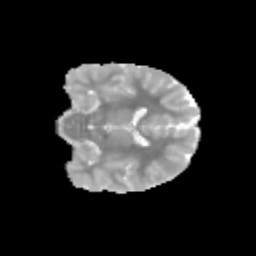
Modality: MD
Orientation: coronal
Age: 11
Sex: male
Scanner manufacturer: siemens
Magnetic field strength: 3 T
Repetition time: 3.8 s
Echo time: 0.07 s